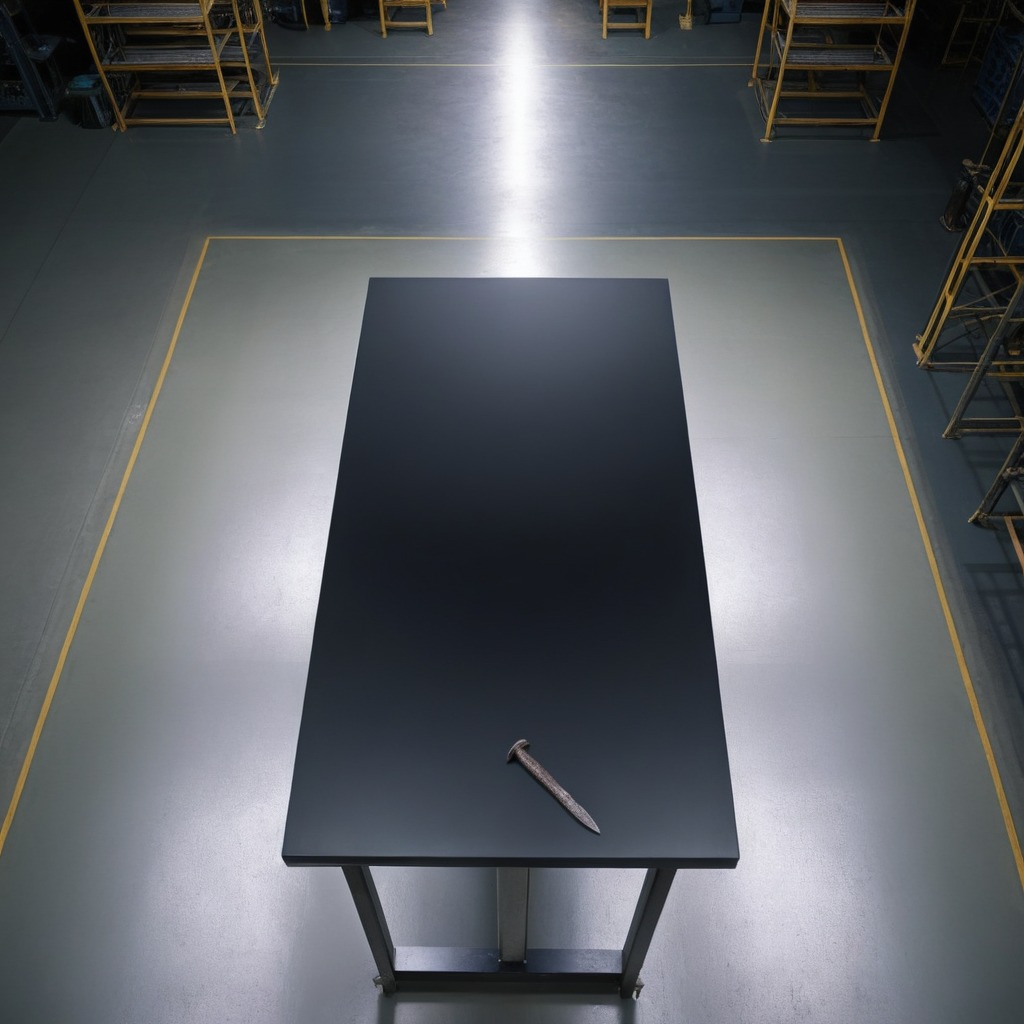
A nail is lying on a clean empty table in a basement in the evening.